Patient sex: M
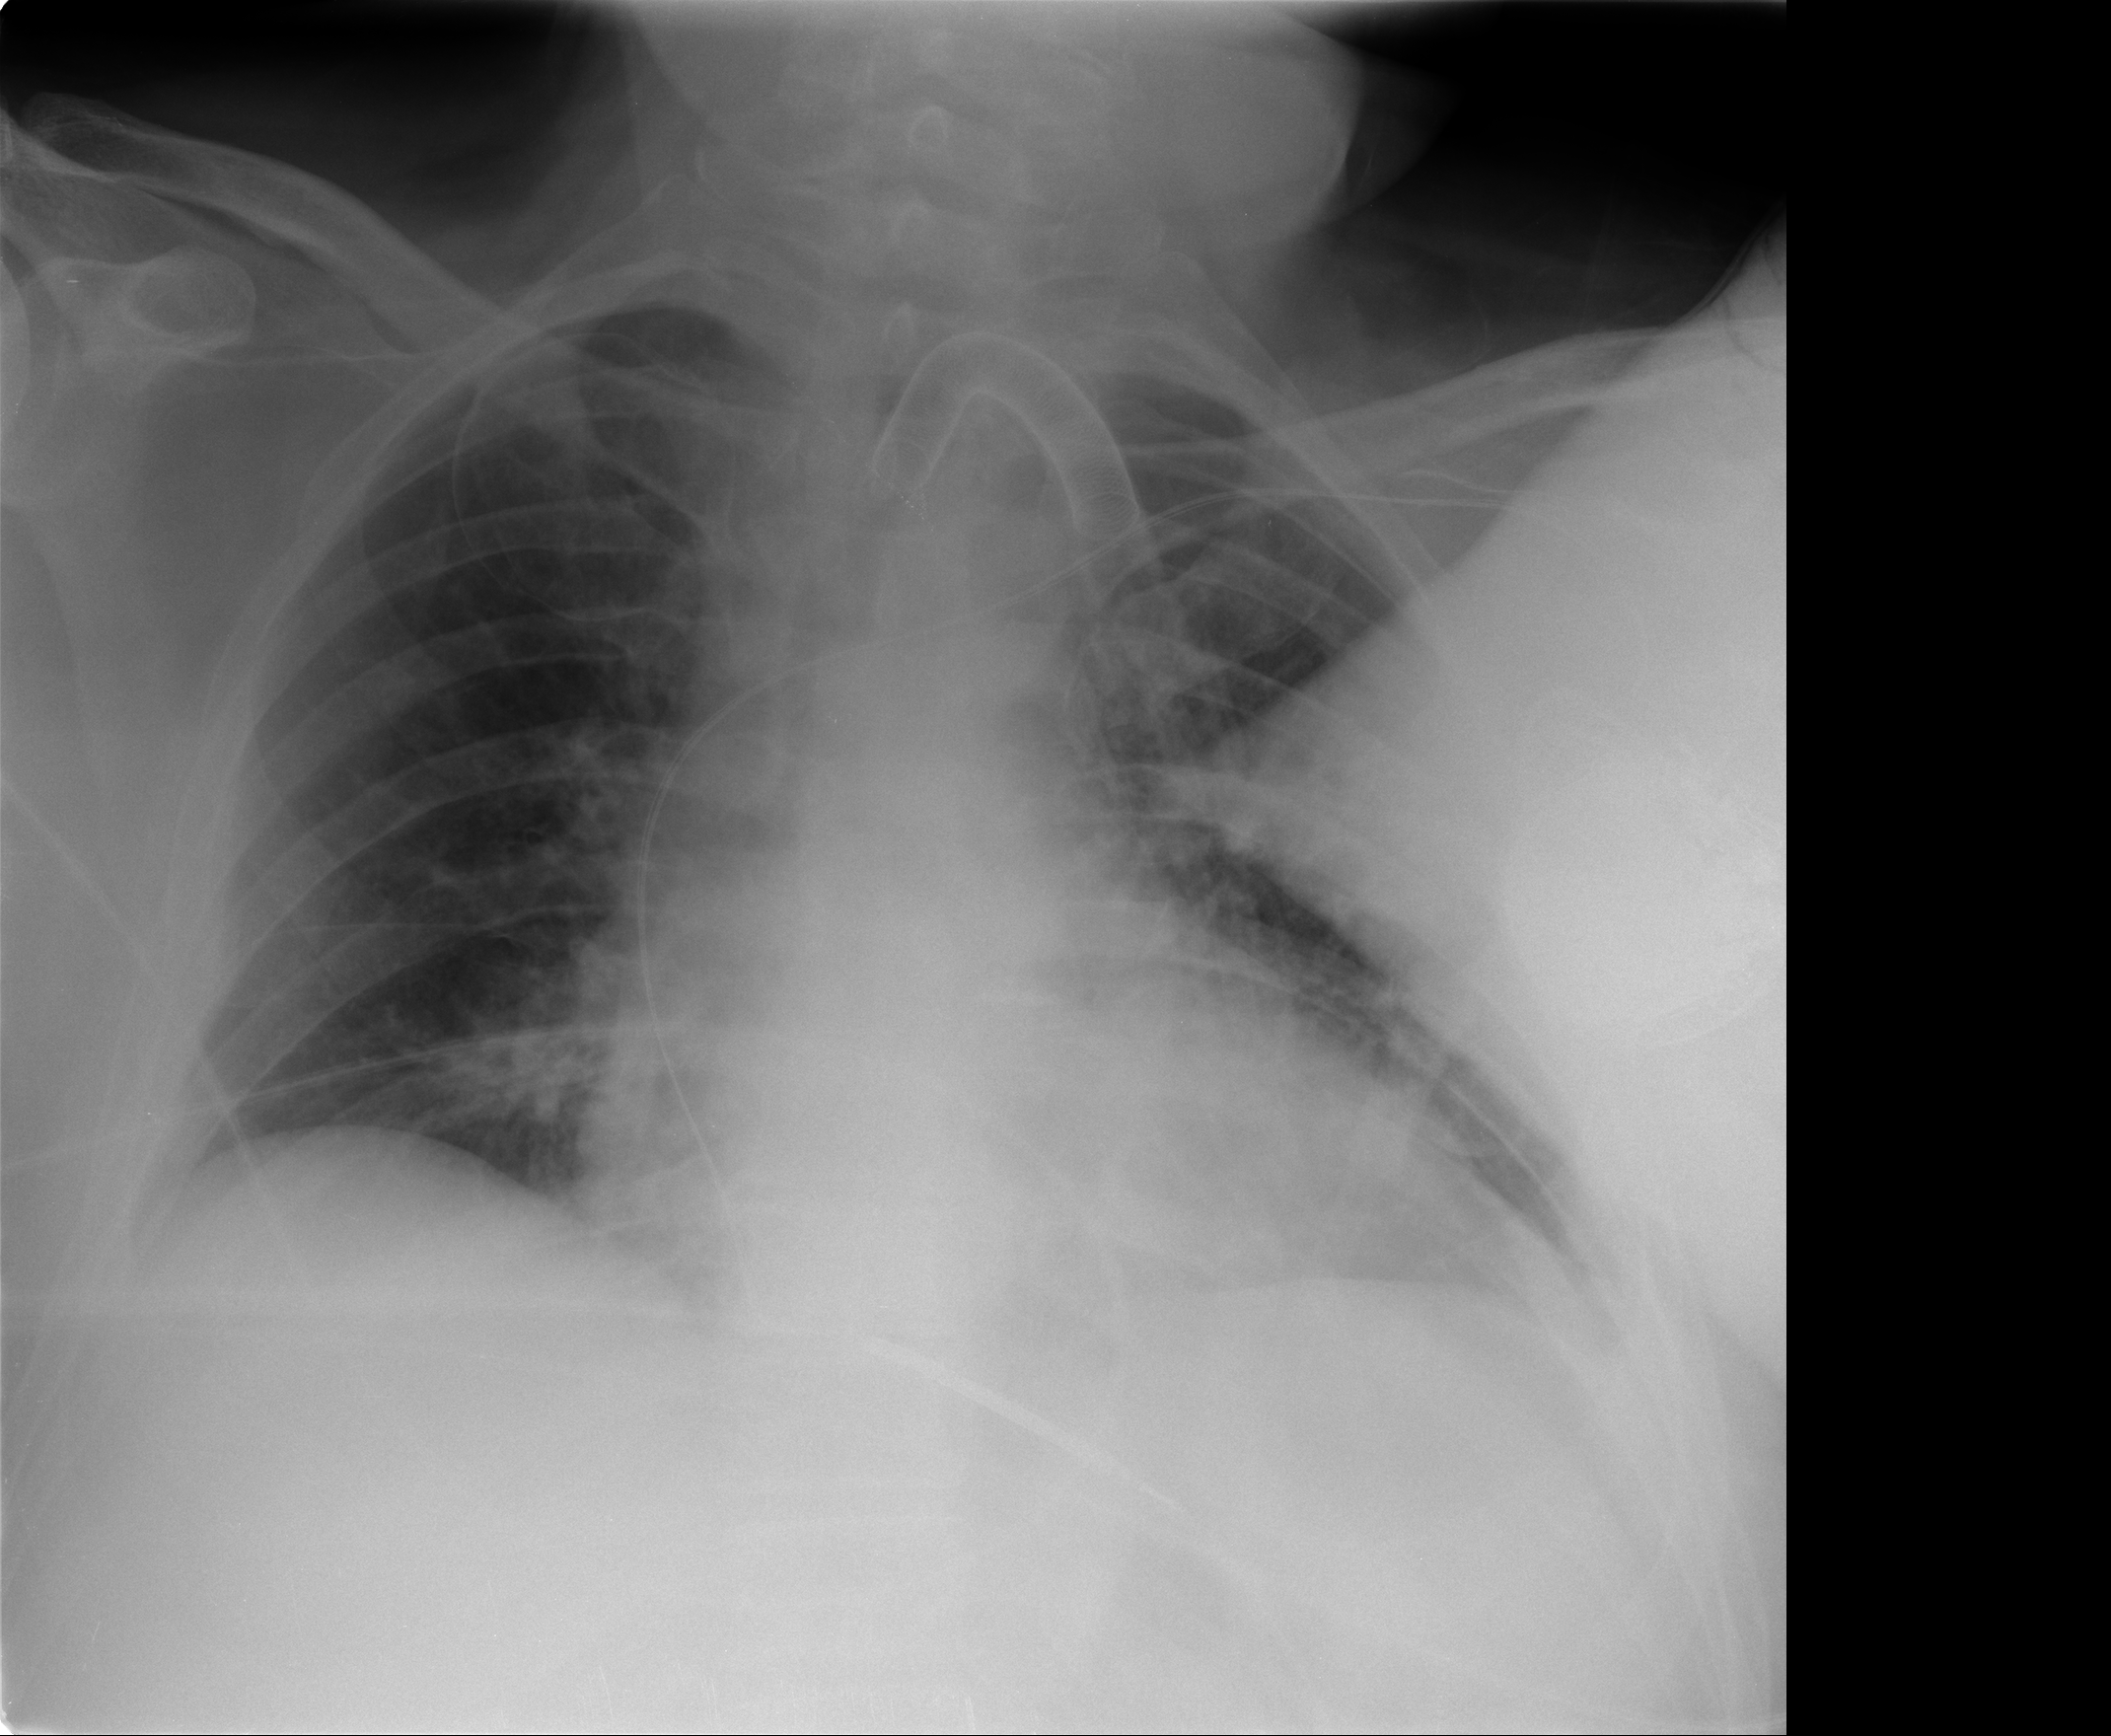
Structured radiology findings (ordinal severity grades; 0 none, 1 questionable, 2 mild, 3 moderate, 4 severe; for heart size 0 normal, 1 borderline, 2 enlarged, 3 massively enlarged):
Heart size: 2
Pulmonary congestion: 2
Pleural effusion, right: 0
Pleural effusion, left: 1
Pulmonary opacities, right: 0
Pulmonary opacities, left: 1
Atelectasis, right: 2
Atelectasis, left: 2